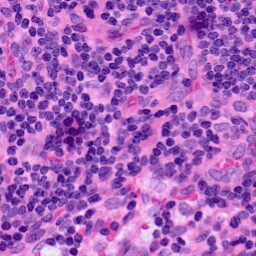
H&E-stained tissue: LymphNode